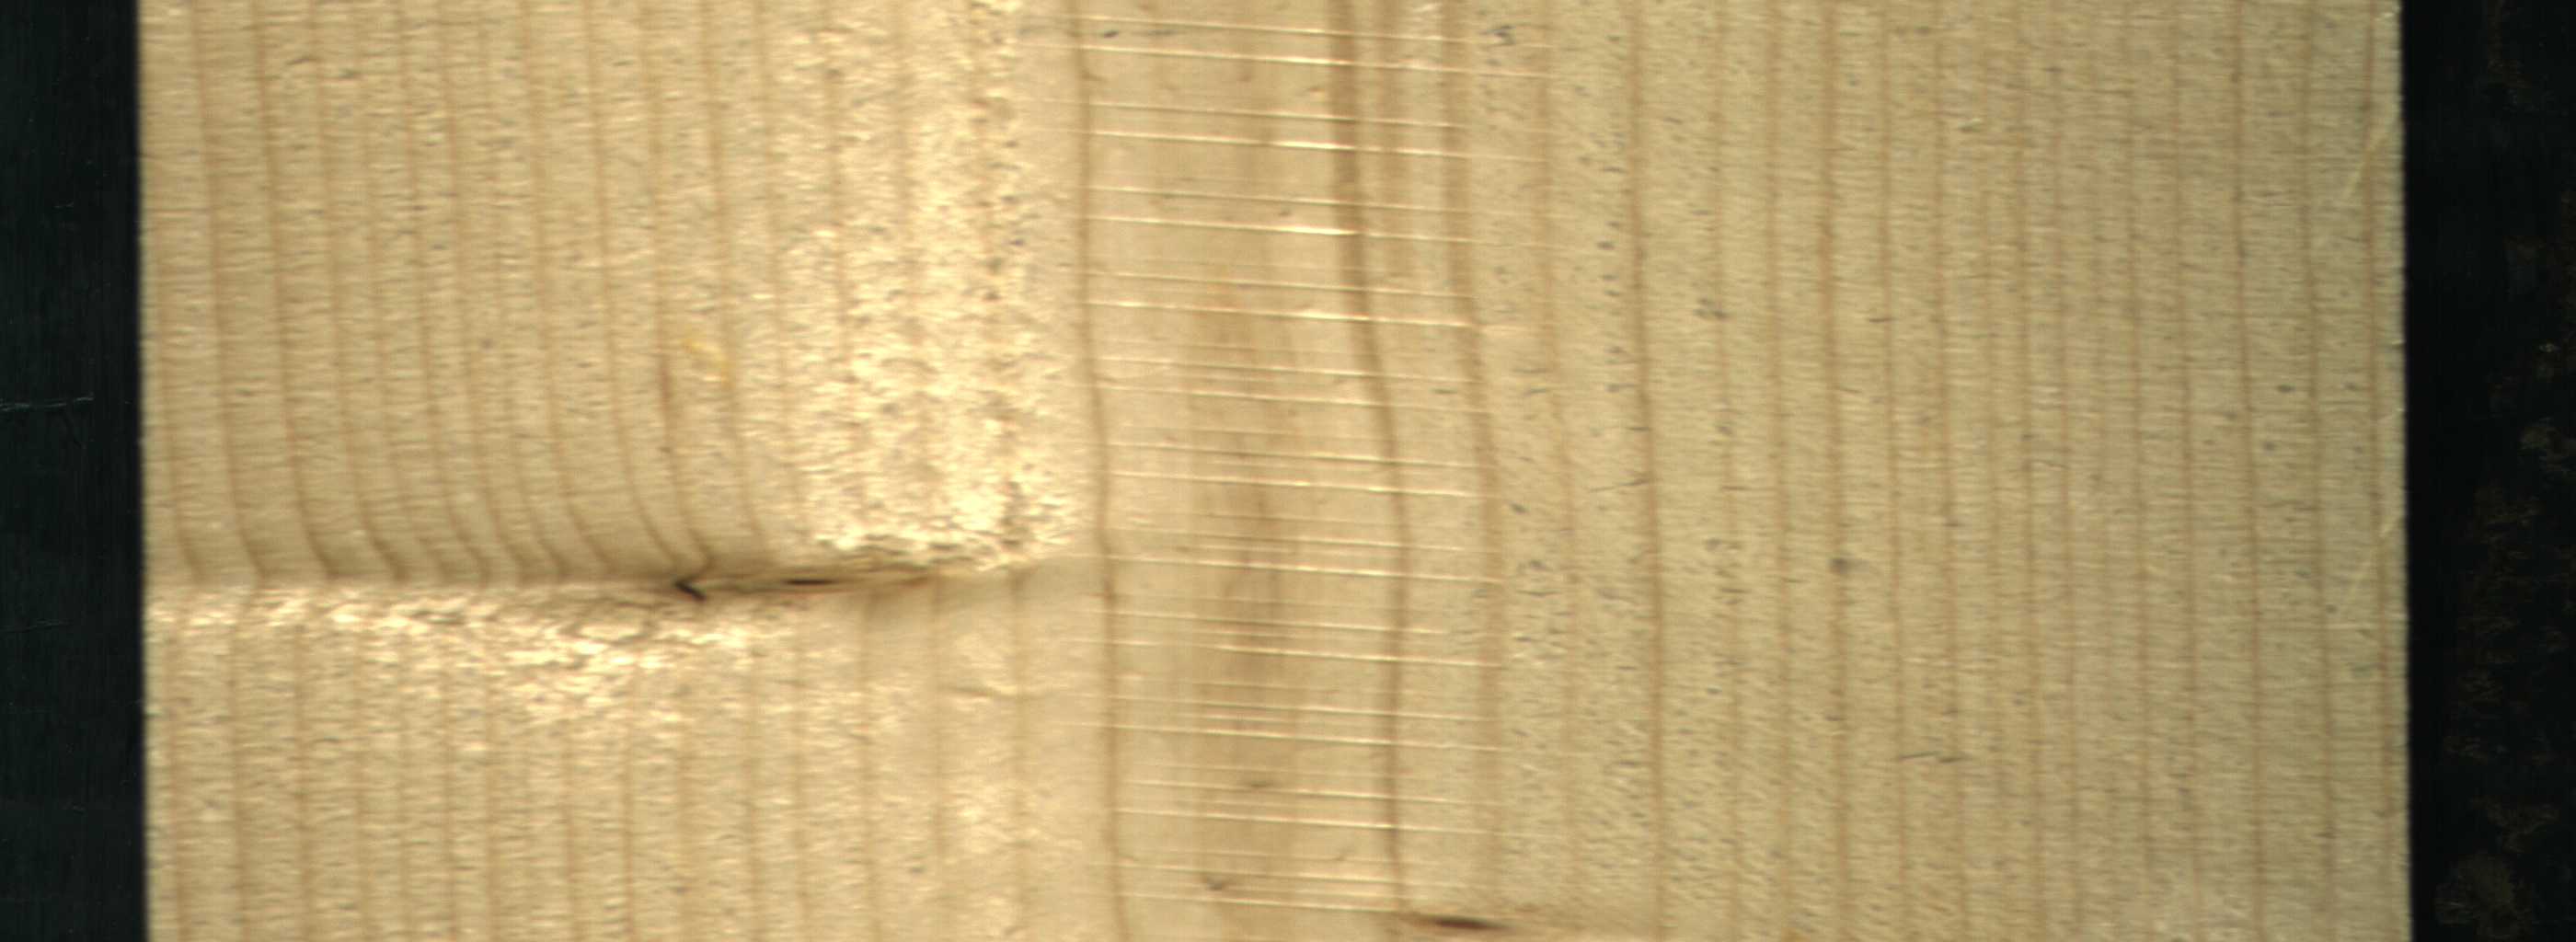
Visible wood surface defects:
Live_Knot
Live_Knot